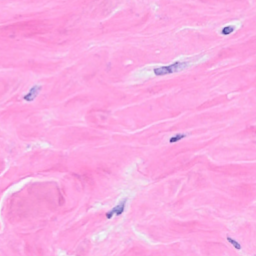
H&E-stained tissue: Breast